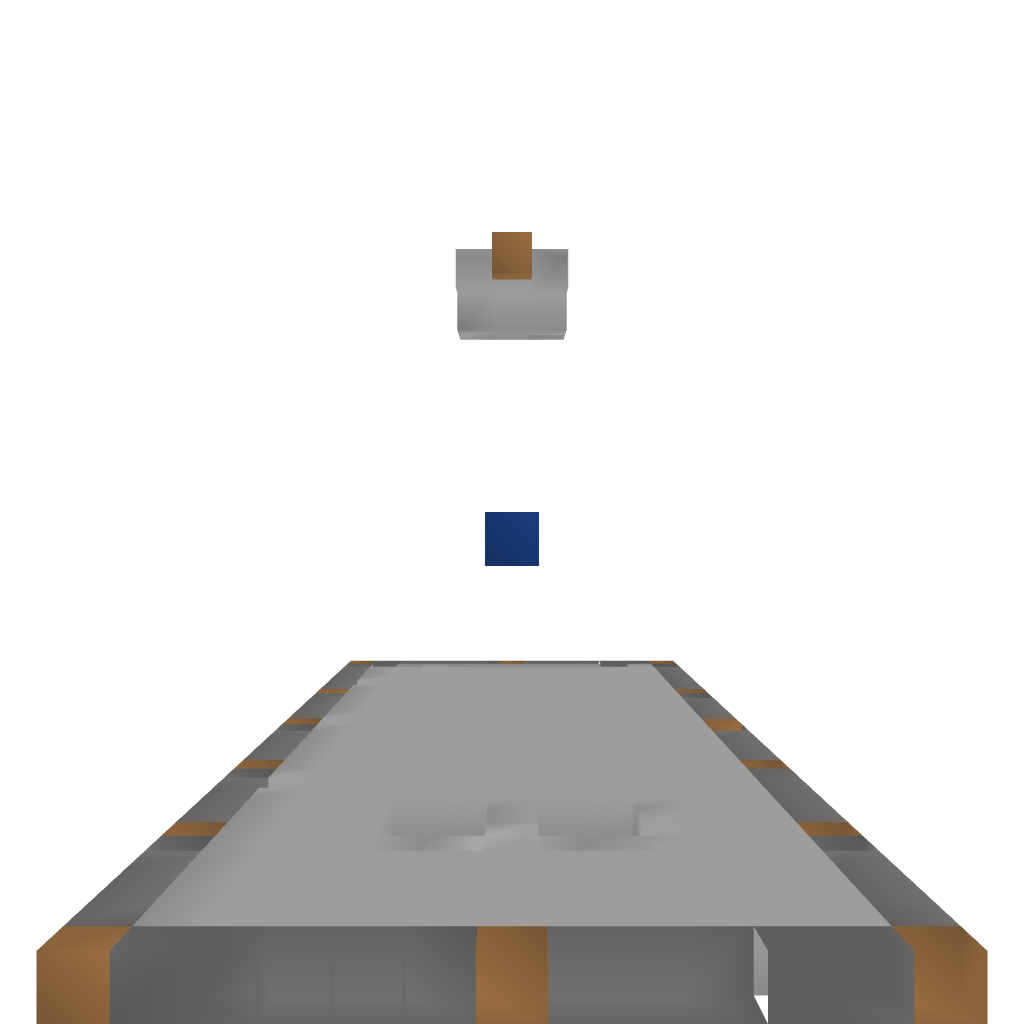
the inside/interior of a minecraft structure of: Human fountain